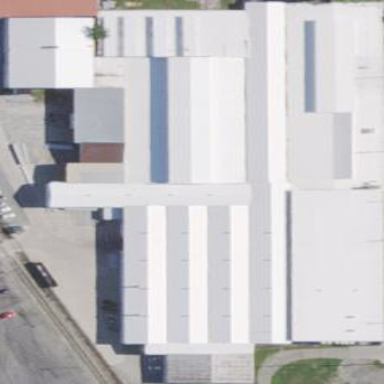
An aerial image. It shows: Industrial building.